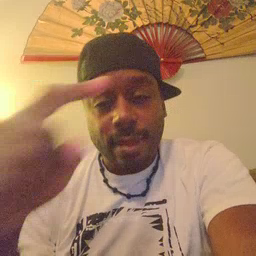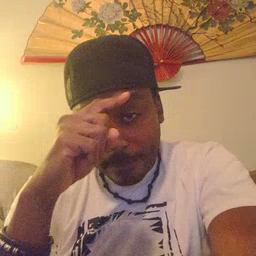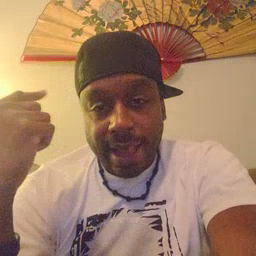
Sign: black